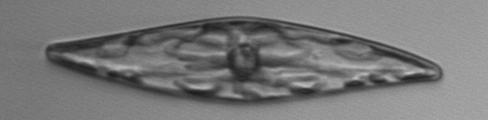
Label: Pleurosigma